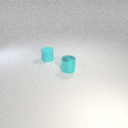
small cyan rubber cylinder behind small cyan metal cylinder